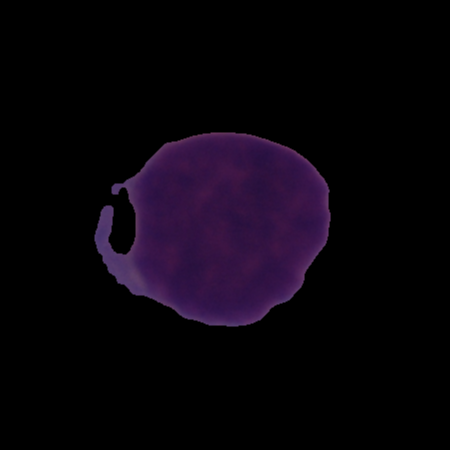
Label: cancer